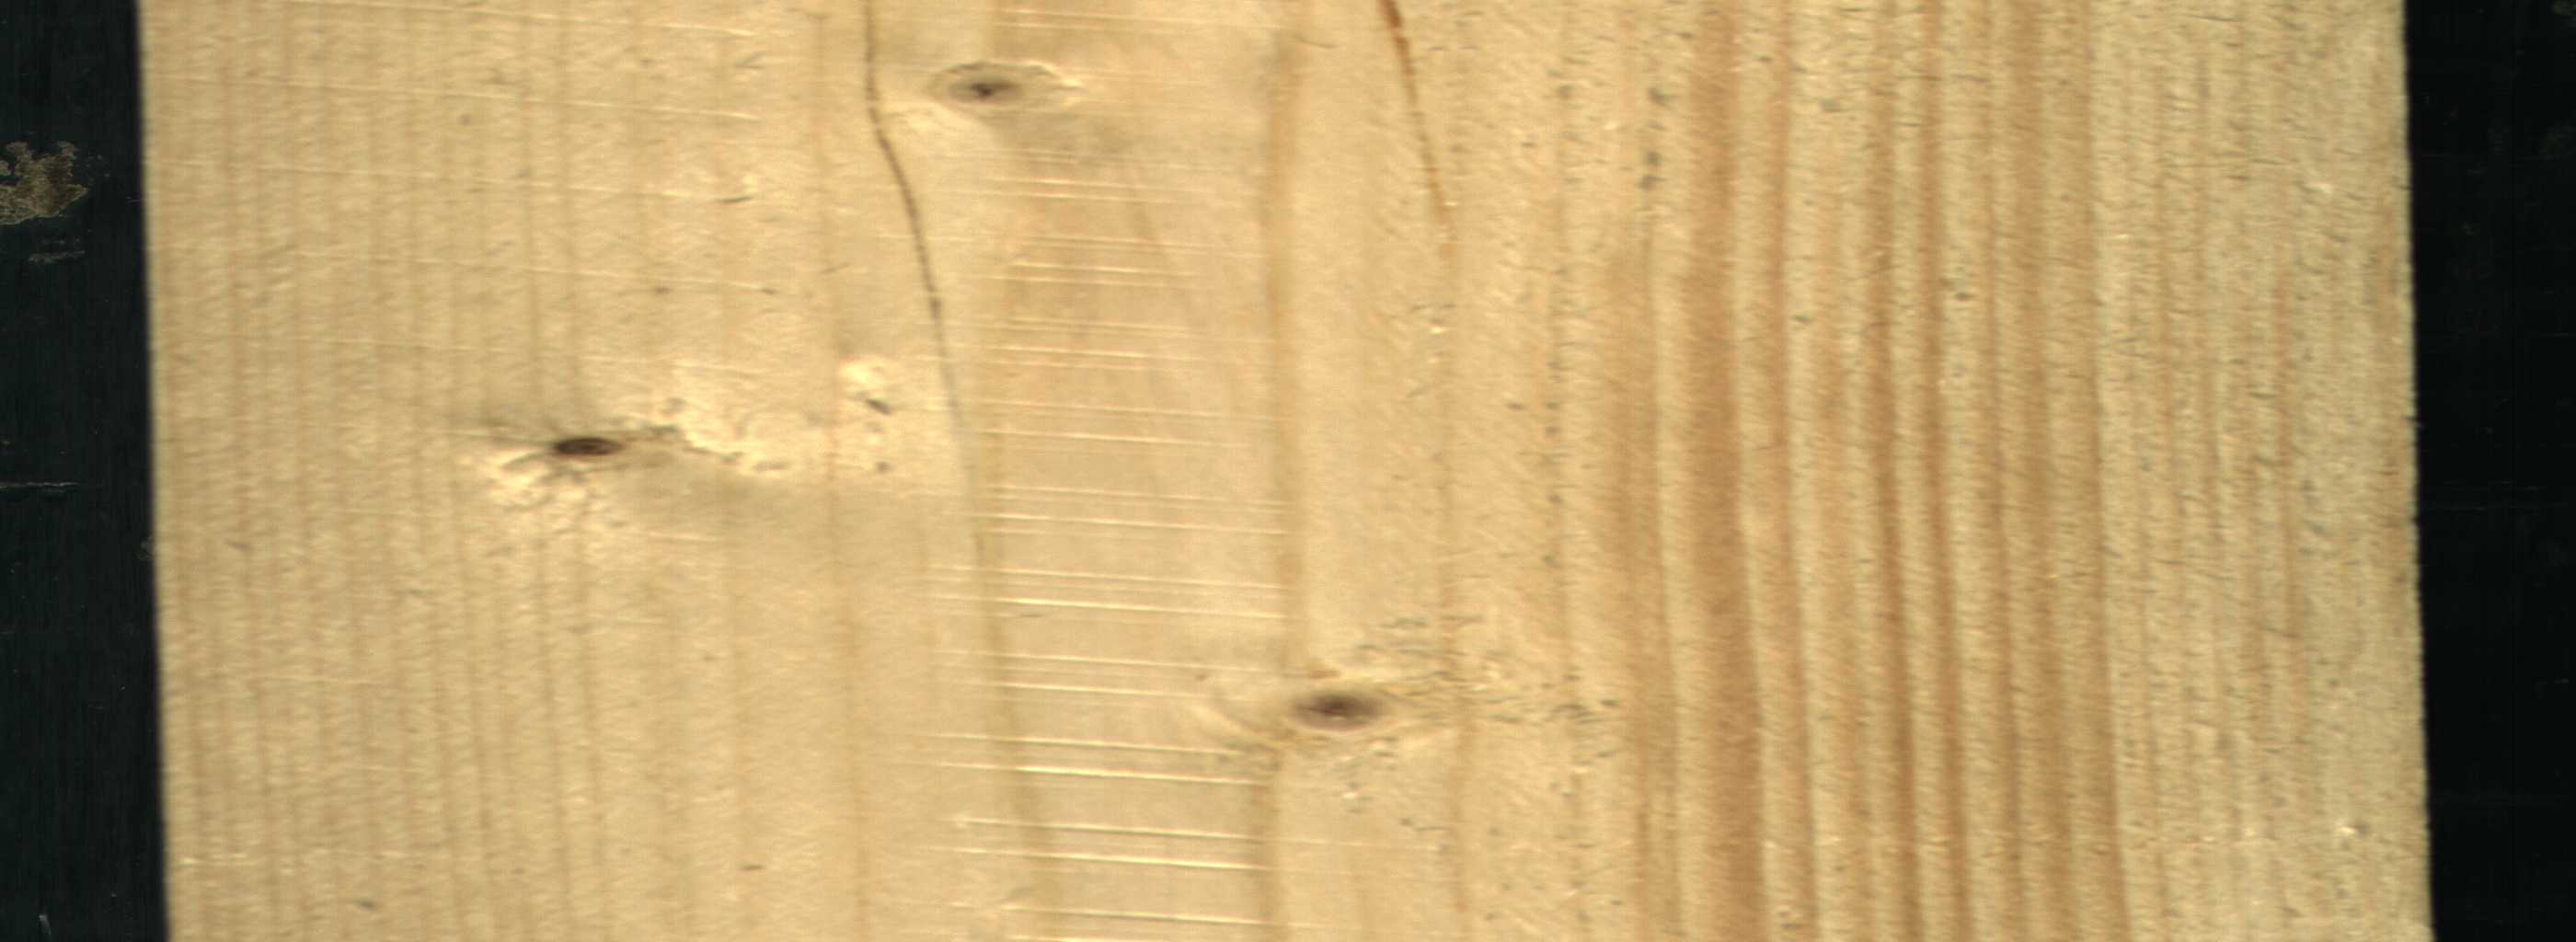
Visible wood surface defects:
resin
Crack
Live_Knot
Live_Knot
Live_Knot